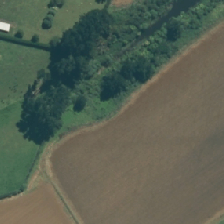
Land cover: shortrotation_cropland